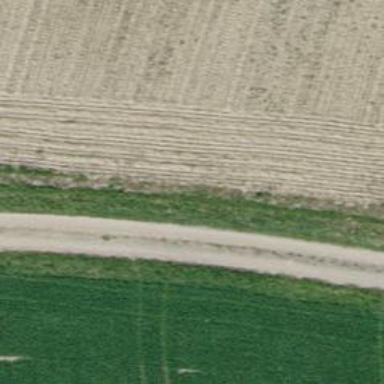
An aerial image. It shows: Agricultural track with grade3 tracktype.